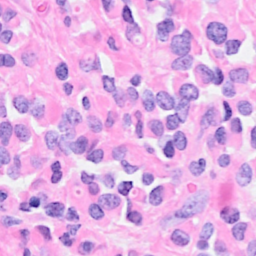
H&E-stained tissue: Breast